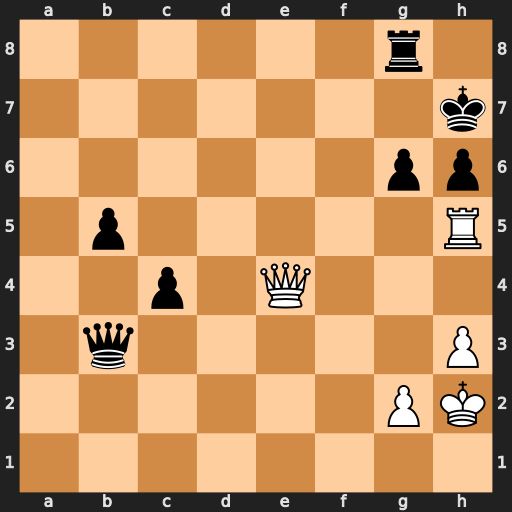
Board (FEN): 6r1/7k/6pp/1p5R/2p1Q3/1q5P/6PK/8
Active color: w
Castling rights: -
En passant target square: -
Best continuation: Qe7+ Rg7 Rxh6+ Kxh6 Qh4#